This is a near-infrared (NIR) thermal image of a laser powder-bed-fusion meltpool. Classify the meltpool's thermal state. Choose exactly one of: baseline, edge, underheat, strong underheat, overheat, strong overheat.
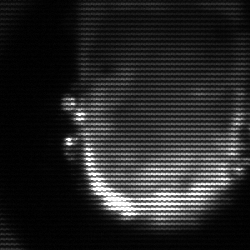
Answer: baseline